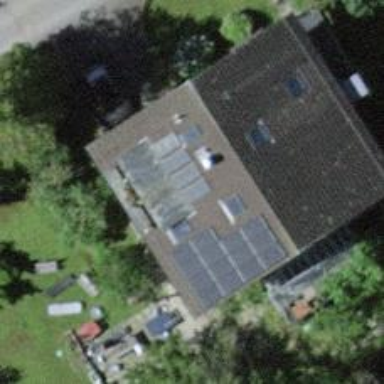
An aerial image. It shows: Solar photovoltaic panel generator.